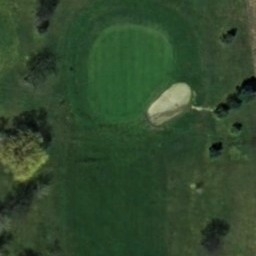
Label: golf course